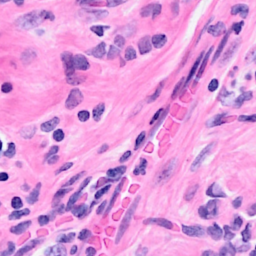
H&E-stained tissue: Breast